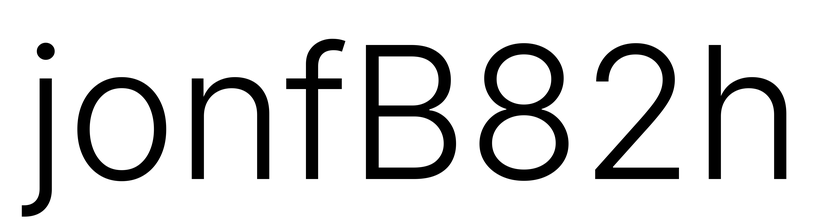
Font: Inter_Light